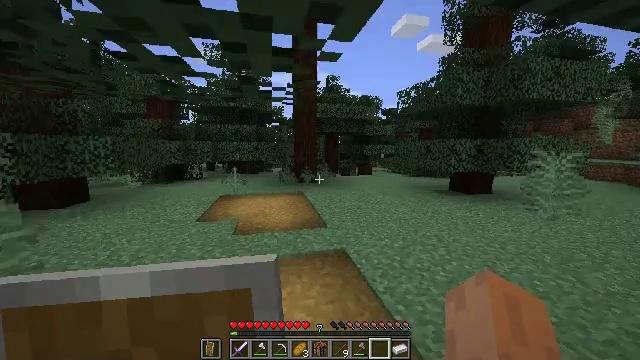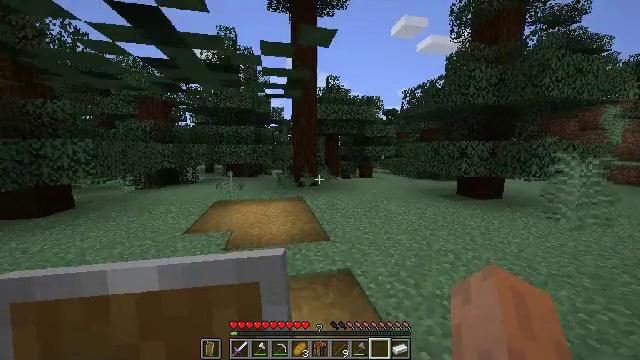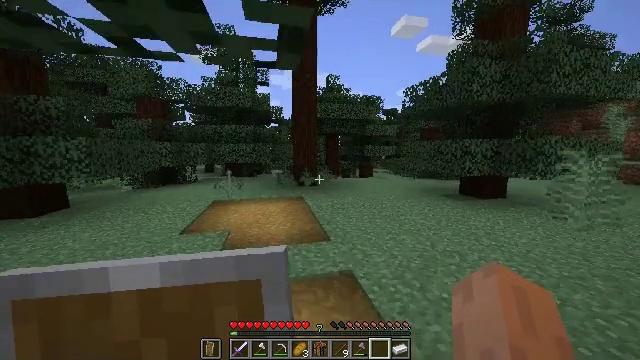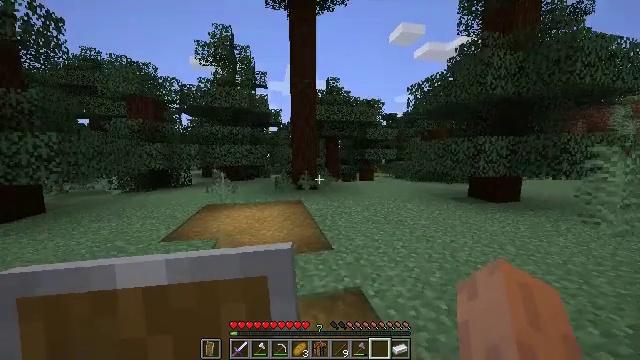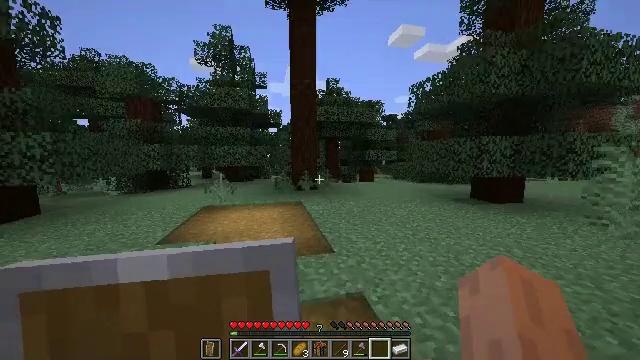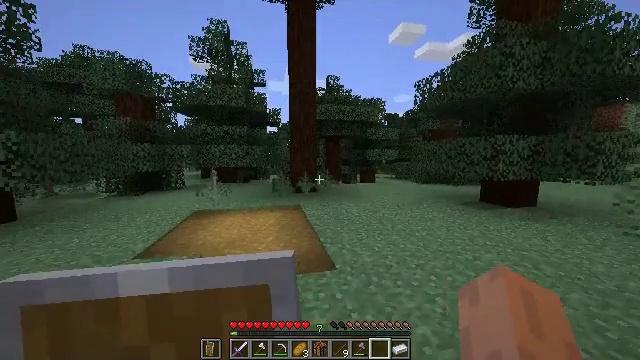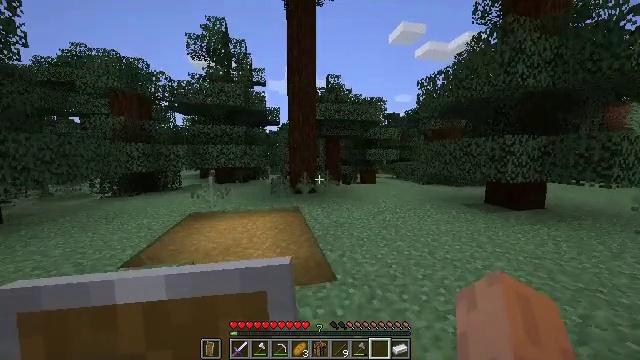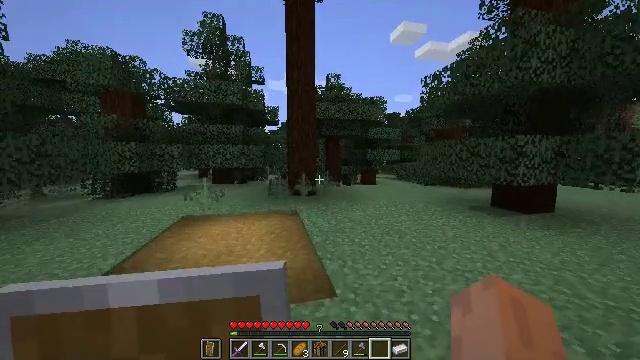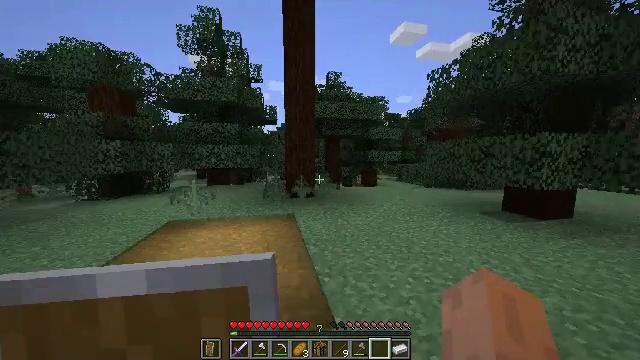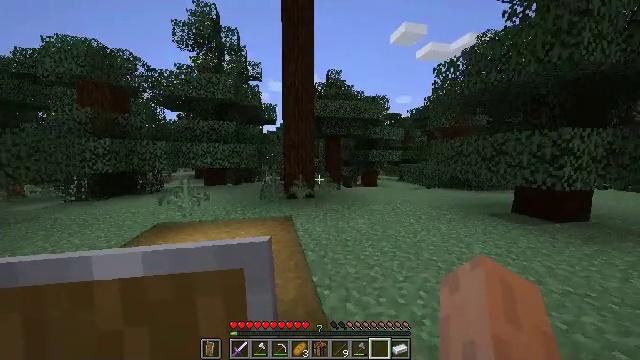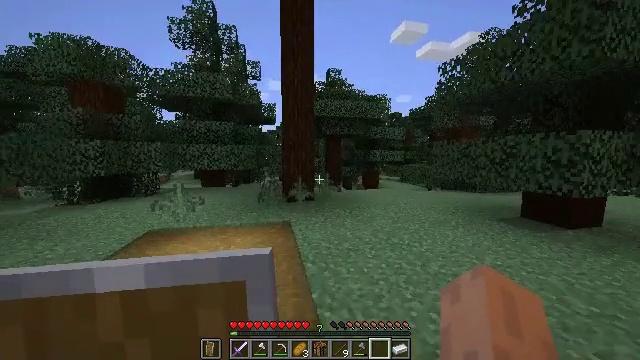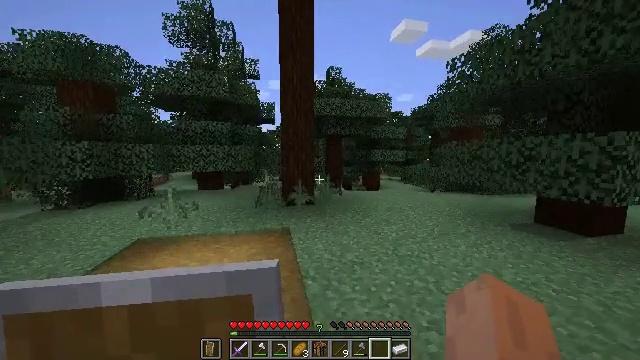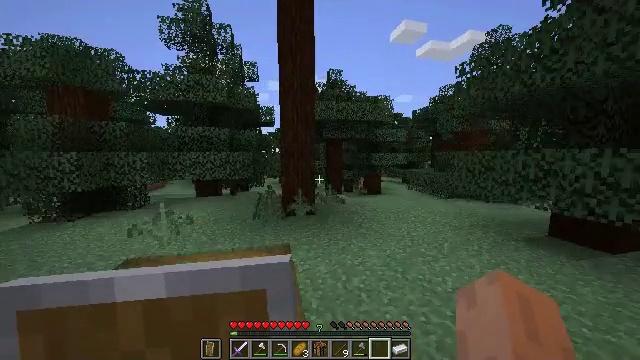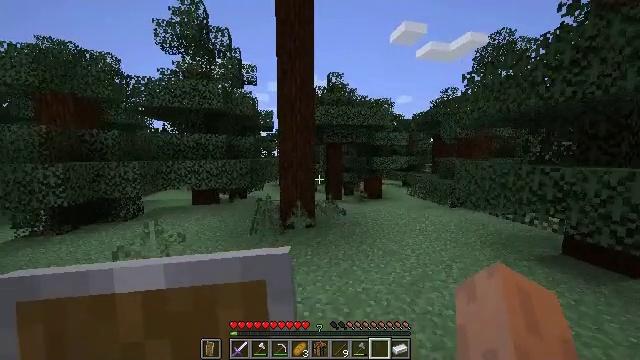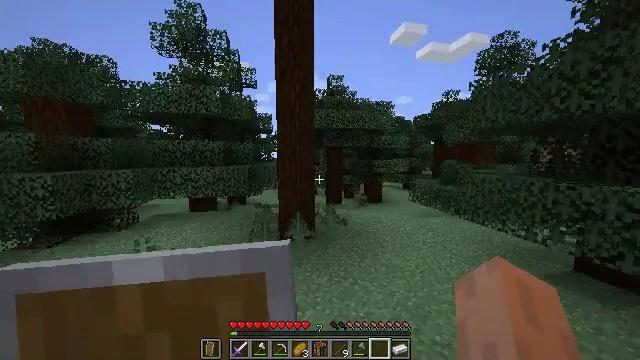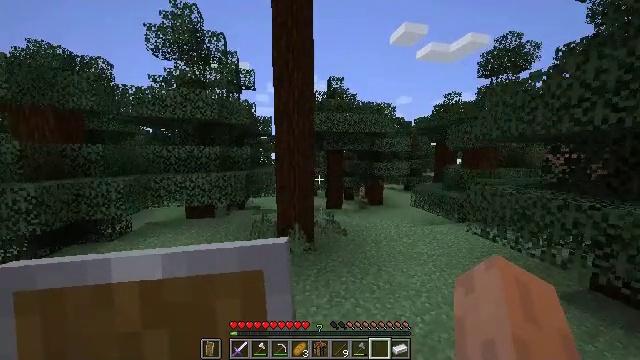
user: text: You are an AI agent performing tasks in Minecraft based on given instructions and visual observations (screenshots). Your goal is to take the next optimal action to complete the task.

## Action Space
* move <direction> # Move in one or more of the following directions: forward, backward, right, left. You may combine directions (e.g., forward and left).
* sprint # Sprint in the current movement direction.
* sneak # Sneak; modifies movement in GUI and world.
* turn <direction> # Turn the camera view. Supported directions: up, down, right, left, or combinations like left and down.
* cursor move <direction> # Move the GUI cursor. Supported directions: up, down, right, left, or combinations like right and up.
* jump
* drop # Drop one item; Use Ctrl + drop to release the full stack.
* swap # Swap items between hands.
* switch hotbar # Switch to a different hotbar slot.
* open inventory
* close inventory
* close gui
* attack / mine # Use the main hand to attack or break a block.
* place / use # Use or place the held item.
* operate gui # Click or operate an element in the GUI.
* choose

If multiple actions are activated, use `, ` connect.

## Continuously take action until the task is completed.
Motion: motion action
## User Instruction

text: Destroy the spruce leaves to get sticks and saplings.
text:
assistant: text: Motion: move forward, sprint, jump
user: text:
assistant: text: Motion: move forward, sprint, jump
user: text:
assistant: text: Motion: move forward, sprint, turn up, jump
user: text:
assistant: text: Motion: move forward, sprint
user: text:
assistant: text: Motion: move forward, sprint
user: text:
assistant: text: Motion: move forward, sprint
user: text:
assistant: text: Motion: move forward, sprint
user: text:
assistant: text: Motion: move forward, sprint
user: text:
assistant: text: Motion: move forward, sprint
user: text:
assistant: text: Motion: move forward, sprint
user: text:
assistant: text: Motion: move forward, sprint
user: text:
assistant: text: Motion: move forward, sprint, jump
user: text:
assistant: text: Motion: move forward, sprint, jump
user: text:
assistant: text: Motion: move forward, sprint, jump
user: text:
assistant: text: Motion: move forward, sprint, jump
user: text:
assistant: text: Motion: move forward, sprint, jump
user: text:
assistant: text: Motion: move forward, sprint, jump
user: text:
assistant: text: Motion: move forward, sprint, jump
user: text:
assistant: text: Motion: move forward, sprint, turn right, jump
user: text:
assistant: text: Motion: move forward, sprint, turn right and down, jump
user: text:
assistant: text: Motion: move forward, sprint, turn right, jump
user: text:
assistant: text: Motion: move forward, sprint, turn right
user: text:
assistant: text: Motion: move forward, sprint, turn right
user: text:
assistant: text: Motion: move forward, sprint
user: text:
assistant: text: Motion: move forward, sprint, turn left
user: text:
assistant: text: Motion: move forward, sprint, turn left
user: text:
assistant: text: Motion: move forward, sprint, turn left, jump
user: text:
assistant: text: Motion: move forward, sprint, turn left, jump
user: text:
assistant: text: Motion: move forward, sprint, jump
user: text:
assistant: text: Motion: move forward, jump